Interaction volume radius: 5 \u00c5
Interaction volume height: 15 \u00c5
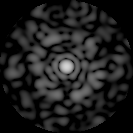
Disorder parameter: 0.8501